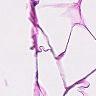
Metastatic tissue present: no